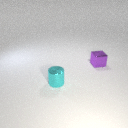
small purple metal cube behind small cyan metal cylinder